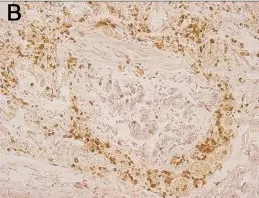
(A-C) Immunohistochemical staining CD45-positive showing peribronchial and intrabronchial wall leukocyte infiltrates.
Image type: pathology (immunostaining)